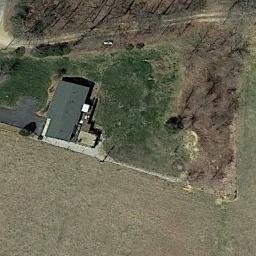
Label: residential